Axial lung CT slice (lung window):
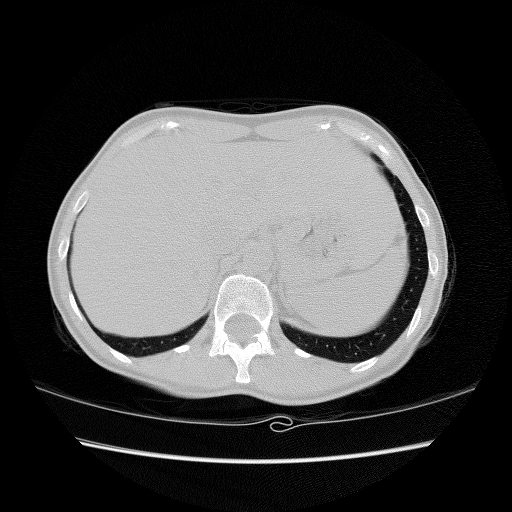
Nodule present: no